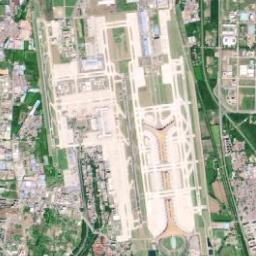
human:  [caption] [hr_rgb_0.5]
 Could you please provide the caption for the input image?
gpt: An airport with some staggered runways and buildings on the lawn and dense residential areas around the airport .

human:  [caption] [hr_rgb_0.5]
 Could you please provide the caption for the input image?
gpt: A huge complex airport with many runways and buildings is surrounded by a residential area and green spaces .

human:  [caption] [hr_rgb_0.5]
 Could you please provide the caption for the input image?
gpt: An airport is surrounded by many buildings and fields .

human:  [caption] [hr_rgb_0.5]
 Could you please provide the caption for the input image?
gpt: This airport has only one runway, And here is a row of planes parked in the open space .

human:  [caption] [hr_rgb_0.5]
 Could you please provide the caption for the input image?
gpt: The ground of the airfield is marked .